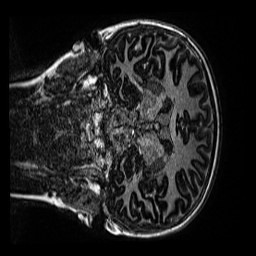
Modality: MP2RAGE
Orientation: coronal
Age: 12
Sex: female
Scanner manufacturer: siemens
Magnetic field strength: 3 T
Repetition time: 4 s
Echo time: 0.00299 s